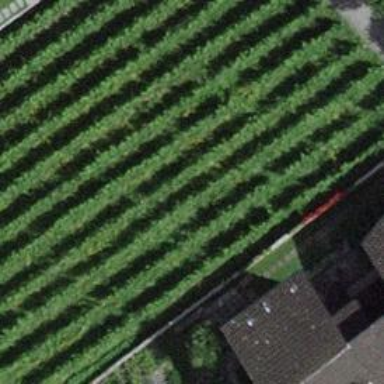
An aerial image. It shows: Vineyard where grapes are grown.